Aerial crown-view tile of a tropical tree (Barro Colorado Island, Panama), acquired 20250414:
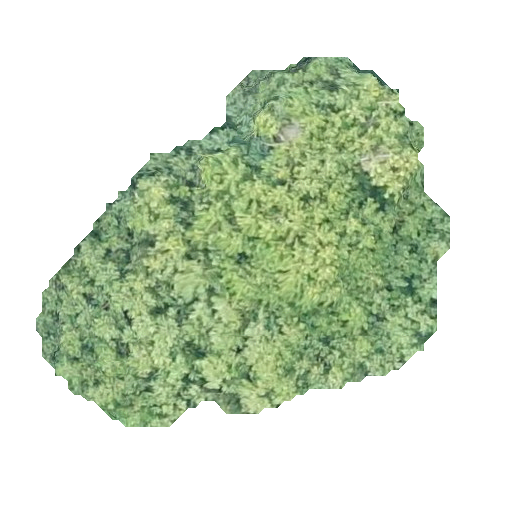
Species: Guarea guidonia
GBIF accepted scientific name: Guarea guidonia
Crown area: 152.076 m²